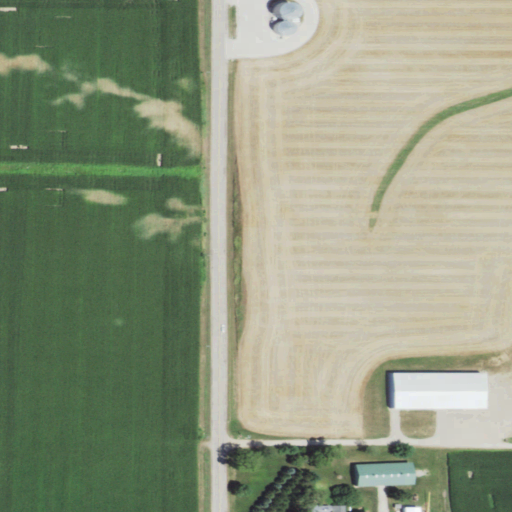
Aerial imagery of mountain in Illinois named Gravel Hill containing cultivated crops, low intensity development, open development, medium intensity development, and high intensity development